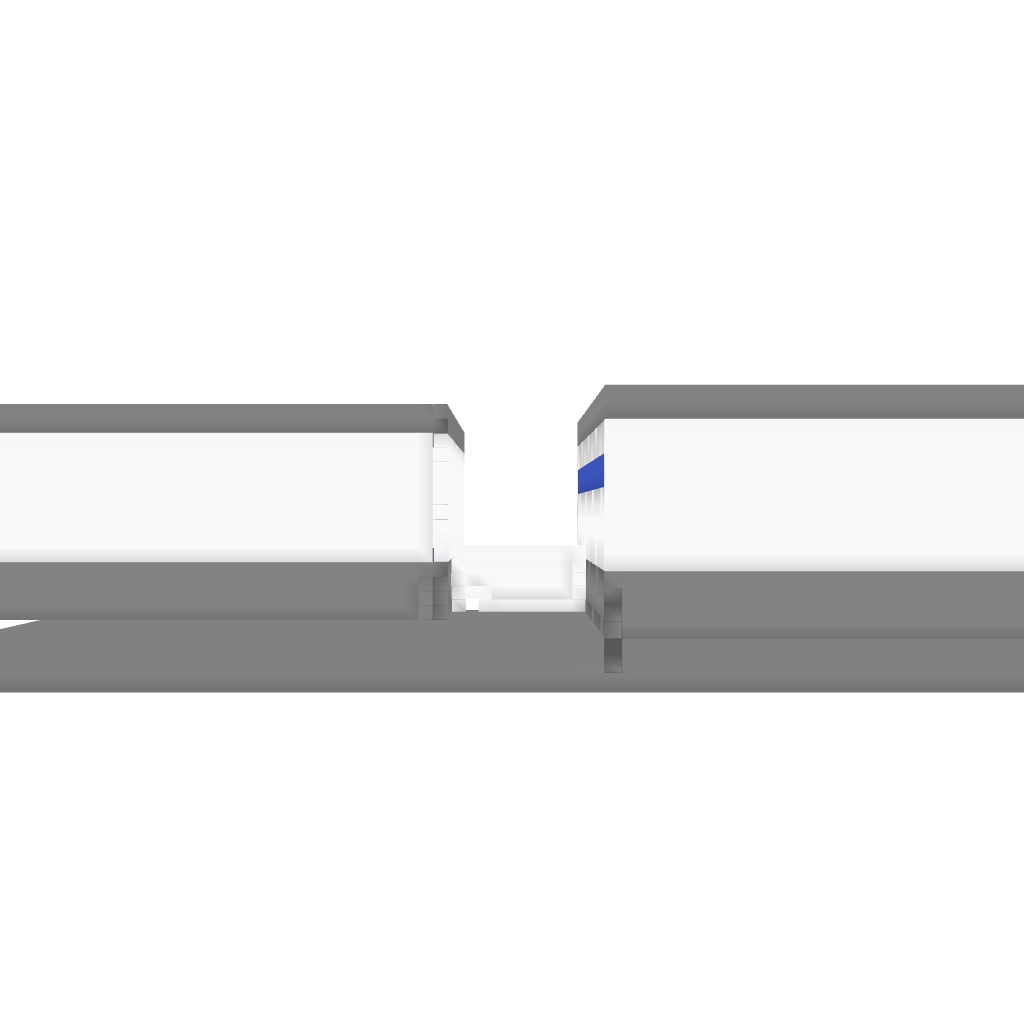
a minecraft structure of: ThePvp bad low quality